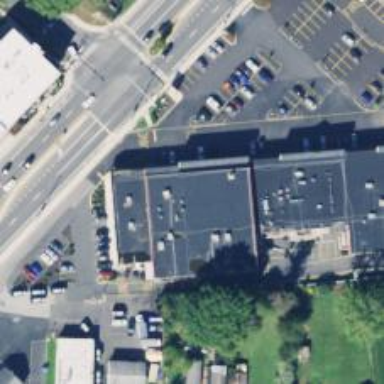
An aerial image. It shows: Pharmacy providing healthcare services.